Question: Could somebody tell what do I have to add as framework if I want to have the latest/newest version?

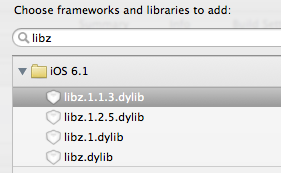
Answer: In this particular case, they are all the same.
You can check it by doing:
'ls -al /Applications/Xcode.app/Contents/Developer/Platforms/iPhoneSimulator.platform/Developer/SDKs/iPhoneSimulator6.0.sdk/usr/lib/libz*' and you'll get the following:
'''
lrwxr-xr-x 1 root wheel 16 Sep 20 13:58 libz.1.1.3.dylib -> libz.1.2.5.dylib
-rwxr-xr-x 1 root wheel 79104 Sep 20 13:58 libz.1.2.5.dylib
lrwxr-xr-x 1 root wheel 16 Sep 20 13:58 libz.1.dylib -> libz.1.2.5.dylib
lrwxr-xr-x 1 root wheel 16 Sep 20 13:58 libz.dylib -> libz.1.2.5.dylib
'''
as a more general rule, the one without a version number is a symbolic link to the latest version.